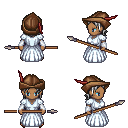
a pixel art fantasy rpg character, female body template, human, dark skin, underdress, magenta pants, white long bangs hairstyle, leather cap, white cloth bracers, gold boots, spear, four views (front, back, left, right), 2x2 character sprite sheet, small pixel art, hard edges, no anti-aliasing